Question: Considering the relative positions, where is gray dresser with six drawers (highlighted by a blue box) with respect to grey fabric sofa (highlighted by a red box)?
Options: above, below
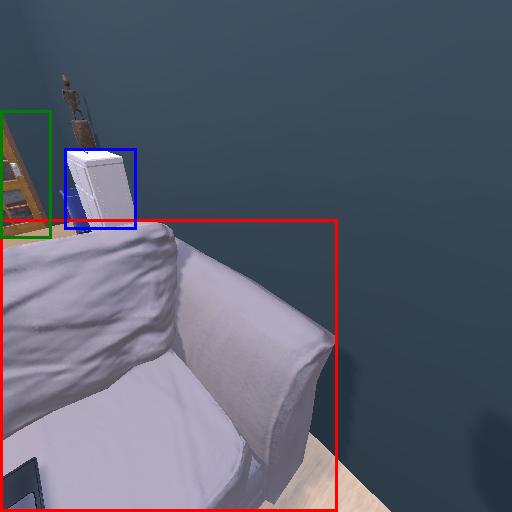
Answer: above